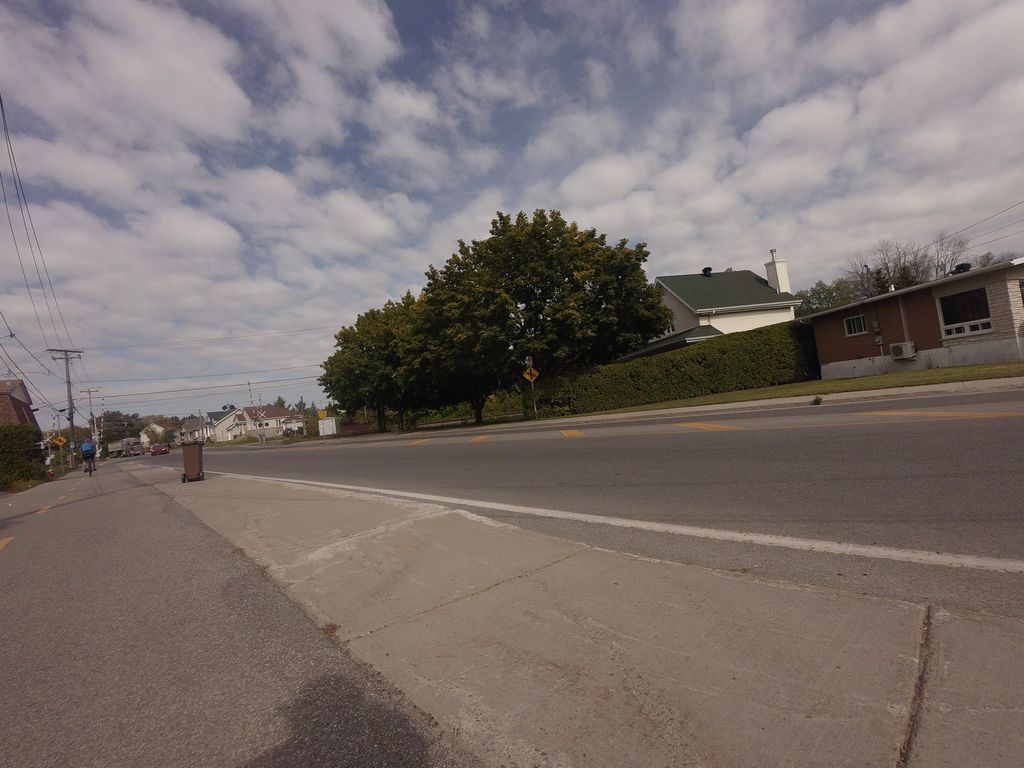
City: montreal